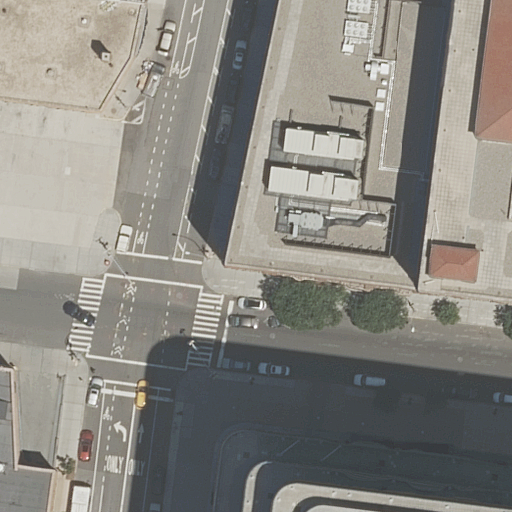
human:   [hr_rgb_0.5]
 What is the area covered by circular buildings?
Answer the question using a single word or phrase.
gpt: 0m2

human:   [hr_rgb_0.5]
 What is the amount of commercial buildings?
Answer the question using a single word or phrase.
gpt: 0

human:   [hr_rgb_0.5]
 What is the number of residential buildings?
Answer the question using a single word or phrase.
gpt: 5

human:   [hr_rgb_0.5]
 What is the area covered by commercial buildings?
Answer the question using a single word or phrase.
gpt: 0m2

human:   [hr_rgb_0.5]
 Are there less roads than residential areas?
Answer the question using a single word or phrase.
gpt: no

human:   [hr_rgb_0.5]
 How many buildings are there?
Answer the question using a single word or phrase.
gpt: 5

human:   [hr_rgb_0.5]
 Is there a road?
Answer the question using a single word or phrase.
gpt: yes

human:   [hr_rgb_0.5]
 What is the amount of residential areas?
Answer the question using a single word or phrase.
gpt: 1

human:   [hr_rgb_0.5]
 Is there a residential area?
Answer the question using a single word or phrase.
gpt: yes

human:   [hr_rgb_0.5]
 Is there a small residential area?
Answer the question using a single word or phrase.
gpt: no

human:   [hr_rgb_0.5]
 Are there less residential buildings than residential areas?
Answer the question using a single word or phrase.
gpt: no

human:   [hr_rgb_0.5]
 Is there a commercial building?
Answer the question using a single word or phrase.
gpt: no

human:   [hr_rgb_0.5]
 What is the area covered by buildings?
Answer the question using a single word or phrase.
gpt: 11629m2

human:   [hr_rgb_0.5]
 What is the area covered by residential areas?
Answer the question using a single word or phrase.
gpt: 10612m2

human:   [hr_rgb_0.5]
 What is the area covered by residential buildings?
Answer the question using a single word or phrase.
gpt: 11629m2

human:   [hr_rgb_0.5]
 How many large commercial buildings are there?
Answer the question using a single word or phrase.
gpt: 0

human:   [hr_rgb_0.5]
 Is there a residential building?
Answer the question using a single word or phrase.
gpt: yes

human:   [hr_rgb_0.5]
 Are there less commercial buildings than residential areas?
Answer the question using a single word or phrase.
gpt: yes

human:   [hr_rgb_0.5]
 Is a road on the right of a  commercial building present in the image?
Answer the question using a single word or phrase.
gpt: no

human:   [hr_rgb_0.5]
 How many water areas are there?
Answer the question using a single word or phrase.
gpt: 0

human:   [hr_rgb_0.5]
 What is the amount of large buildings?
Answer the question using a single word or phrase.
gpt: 3

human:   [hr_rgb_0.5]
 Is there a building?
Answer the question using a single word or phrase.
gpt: yes

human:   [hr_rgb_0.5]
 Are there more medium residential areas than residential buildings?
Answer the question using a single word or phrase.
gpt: no

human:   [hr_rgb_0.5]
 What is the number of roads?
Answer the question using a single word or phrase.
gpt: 2

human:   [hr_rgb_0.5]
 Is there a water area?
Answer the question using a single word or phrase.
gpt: no

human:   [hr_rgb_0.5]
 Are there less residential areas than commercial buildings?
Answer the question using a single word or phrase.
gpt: no

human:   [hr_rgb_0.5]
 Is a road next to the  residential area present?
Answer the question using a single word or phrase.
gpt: yes

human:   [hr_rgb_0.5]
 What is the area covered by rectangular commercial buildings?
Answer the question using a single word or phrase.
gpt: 0m2

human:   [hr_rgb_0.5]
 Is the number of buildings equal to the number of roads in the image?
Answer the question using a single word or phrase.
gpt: no

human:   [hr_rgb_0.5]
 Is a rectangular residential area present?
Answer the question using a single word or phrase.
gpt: yes

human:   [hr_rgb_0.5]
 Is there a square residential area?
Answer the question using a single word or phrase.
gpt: no

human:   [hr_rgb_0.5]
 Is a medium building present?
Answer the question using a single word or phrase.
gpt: yes

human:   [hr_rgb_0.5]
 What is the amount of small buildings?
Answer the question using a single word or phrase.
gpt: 0

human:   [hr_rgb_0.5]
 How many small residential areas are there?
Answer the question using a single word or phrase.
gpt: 0

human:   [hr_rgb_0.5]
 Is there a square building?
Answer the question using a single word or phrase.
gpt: no

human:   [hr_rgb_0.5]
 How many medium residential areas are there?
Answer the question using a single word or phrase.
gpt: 0

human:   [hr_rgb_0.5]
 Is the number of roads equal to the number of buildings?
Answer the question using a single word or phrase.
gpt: no

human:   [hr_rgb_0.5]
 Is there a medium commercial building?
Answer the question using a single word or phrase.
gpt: no

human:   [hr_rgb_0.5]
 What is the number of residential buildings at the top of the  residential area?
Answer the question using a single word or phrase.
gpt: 5

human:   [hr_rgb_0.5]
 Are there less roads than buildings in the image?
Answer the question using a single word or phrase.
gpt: yes

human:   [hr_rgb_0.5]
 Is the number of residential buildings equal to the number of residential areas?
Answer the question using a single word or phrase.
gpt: no

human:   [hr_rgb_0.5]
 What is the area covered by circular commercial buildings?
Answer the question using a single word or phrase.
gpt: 0m2

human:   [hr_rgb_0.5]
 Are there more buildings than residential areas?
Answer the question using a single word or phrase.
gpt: yes

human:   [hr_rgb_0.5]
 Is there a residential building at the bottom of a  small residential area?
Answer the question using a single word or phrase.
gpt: no

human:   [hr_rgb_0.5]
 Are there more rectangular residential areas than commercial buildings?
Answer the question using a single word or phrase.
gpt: yes

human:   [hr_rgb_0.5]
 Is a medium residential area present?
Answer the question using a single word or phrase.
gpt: no

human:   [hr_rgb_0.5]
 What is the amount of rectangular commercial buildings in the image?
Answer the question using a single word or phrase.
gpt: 0

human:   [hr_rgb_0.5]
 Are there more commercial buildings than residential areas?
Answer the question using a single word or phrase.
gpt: no

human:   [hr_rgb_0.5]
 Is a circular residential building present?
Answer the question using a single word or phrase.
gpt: no

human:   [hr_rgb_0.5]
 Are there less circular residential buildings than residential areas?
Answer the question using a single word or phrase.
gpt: yes

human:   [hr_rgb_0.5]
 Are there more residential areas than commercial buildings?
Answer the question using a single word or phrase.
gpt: yes

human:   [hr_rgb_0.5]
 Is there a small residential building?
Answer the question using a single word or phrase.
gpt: no

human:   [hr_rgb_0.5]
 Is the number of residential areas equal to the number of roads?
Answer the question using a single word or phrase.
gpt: no

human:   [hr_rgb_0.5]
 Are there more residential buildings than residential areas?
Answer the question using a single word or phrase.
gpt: yes

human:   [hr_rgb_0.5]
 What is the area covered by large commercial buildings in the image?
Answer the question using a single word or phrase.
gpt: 0m2

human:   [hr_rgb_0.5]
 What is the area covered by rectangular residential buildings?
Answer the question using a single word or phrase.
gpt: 6848m2

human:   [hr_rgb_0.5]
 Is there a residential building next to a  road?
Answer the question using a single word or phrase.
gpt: yes

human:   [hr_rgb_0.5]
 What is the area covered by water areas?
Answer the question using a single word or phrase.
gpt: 0m2

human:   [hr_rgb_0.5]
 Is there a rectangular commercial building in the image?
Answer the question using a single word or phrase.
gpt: no

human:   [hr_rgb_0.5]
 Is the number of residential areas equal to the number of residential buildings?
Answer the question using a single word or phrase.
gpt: no

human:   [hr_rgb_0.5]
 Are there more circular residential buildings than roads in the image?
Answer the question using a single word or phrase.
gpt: no

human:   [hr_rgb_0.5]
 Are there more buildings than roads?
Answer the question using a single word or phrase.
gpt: yes

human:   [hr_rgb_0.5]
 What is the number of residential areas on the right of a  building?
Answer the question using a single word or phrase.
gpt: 0

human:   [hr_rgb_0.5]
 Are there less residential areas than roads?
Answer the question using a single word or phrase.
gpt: yes